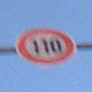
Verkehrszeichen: Geschwindigkeit110
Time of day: SunriseSunset
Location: Outdoor (Urban)
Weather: Clear
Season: NotSpecified
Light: Natural